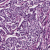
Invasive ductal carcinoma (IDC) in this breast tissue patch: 1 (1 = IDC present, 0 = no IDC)